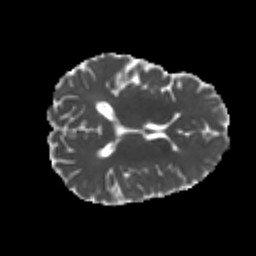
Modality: MD
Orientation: axial
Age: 23
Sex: female
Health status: healthy
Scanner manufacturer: philips
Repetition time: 7.388 s
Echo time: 0.08599 s